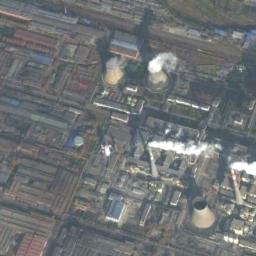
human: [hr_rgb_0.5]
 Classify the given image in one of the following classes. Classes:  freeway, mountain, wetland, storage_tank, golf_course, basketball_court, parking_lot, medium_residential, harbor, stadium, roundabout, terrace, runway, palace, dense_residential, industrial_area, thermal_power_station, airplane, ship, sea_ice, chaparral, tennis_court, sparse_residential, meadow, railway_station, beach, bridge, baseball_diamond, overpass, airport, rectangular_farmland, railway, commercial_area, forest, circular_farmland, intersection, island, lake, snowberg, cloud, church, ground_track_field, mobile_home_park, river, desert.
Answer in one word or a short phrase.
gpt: thermal_power_station